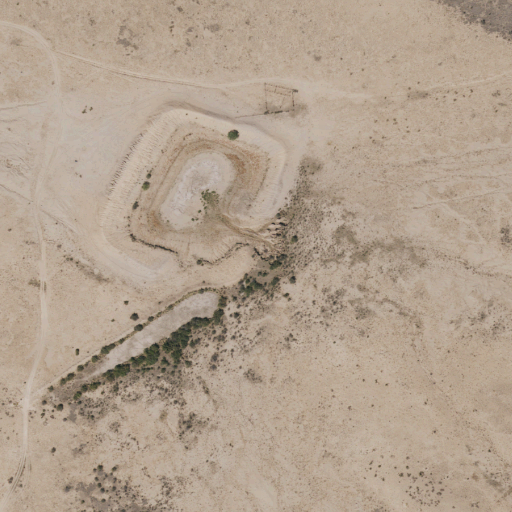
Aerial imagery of valley in Texas named Collier Draw containing shrub and grassland